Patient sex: M
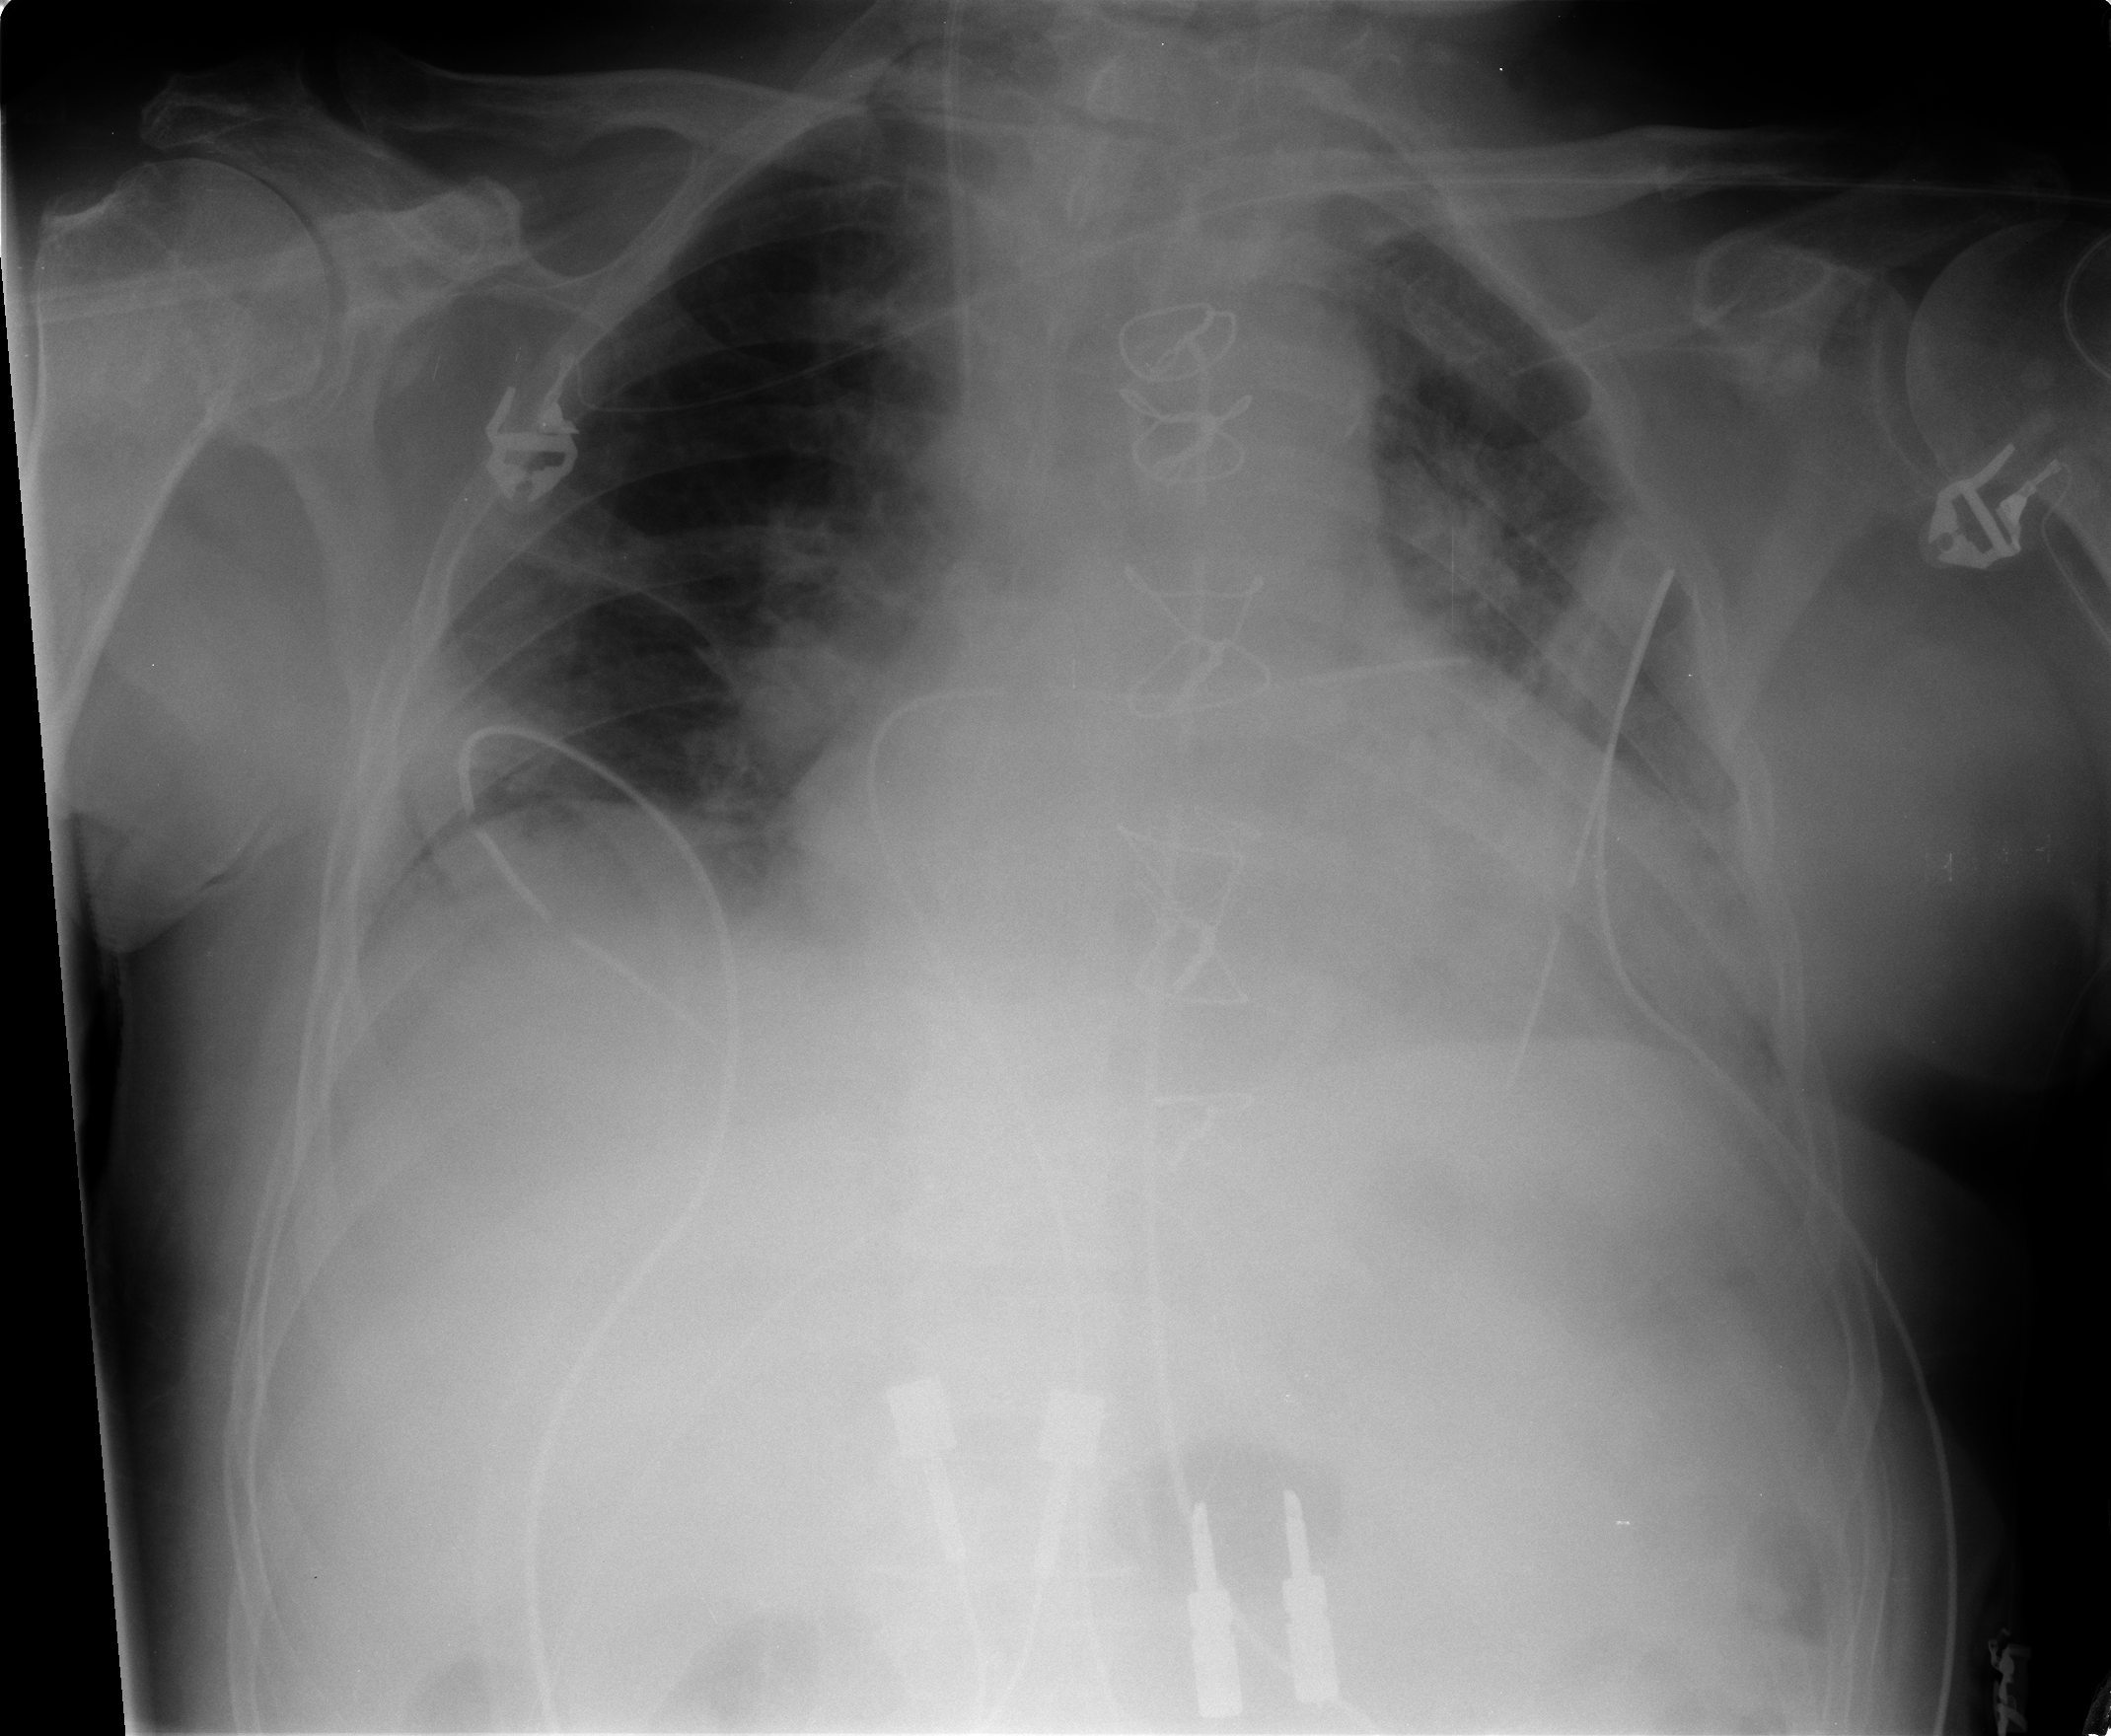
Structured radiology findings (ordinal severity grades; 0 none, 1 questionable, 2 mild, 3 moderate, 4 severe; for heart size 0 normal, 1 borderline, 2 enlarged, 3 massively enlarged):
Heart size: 2
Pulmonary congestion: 2
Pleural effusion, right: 0
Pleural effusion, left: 2
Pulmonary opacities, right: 0
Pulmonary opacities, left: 1
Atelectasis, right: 2
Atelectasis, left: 2